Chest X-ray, AP view. Patient: 66 years old, sex M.
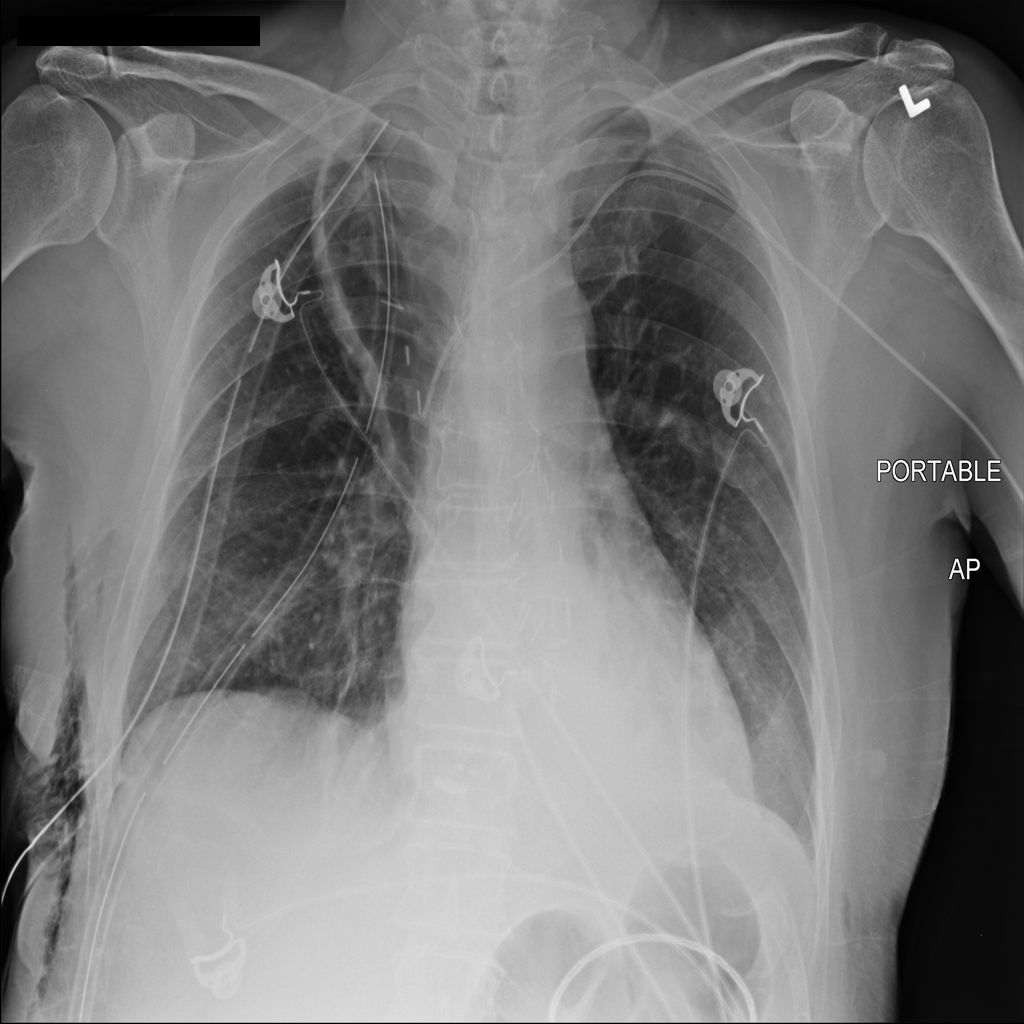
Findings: Atelectasis, Emphysema